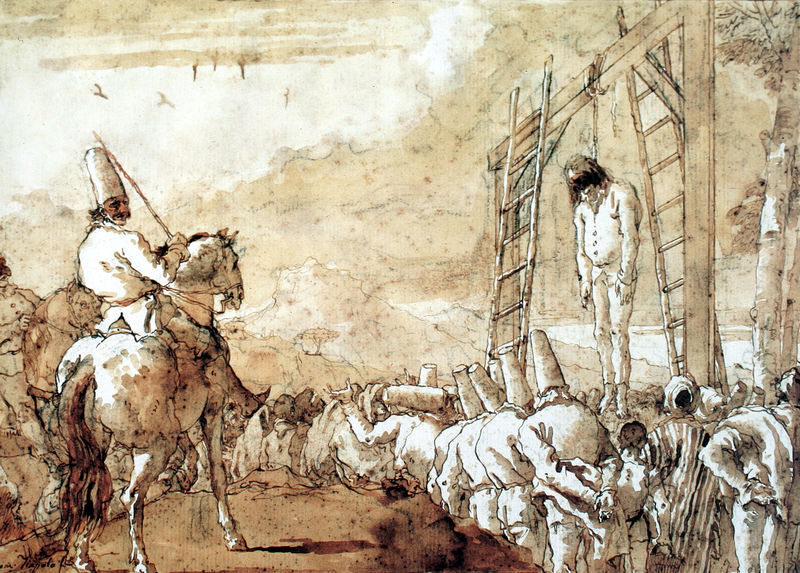
Titel: Pulcinella wird aufgehängt
Künstler: Giovanni Domenico Tiepolo
Standort: Stanford
Institution: Stanford  University Museum of Art
Schlagwörter: baum, berg, himmel, kampf, mann, schatten, weiß, aquarell, bäume, frauen, menschen, ocker, braun, hell, hut, hüte, männer, schwarz, skizze, zeichnung, blick, weg, beige, haube, leute, menge, mütze, richter, henker, hinrichtung, tod, tot, erde, natur, vögel, strick, publikum, knopf, pferd, reiter, schweif, kopfbedeckung, spanien, zuschauer, grafik, graphik, sepia, leiter, treppe, karikatur, streifen, balken, gestell, aufsicht, tusche, gerüst, hängen, seil, druck, radierung, stich, gefangen, militär, schwert, säbel, uniform, soldat, strafe, peitsche, reihe, schlange, koloriert, menschenmenge, büme, sterben, leid, gefangene, geier, aufgehängt, töten, aufhängen, hängung, david, rute, rötel, türkei, guillotine, sklaven, jakobiner, stecken, augenbinde, fessel, holzgestell, öffentlich, aquarel, urteil, mahnung, tiepolo, türke, kaftan, nordafrika, exekution, galgen, genick, leitern, türken, gehängt, todesstrafe, erhängung, gehängter, pulcinella, tiepolo d.j., erhängen, erhängt, hänker, gehenkter, erhengen